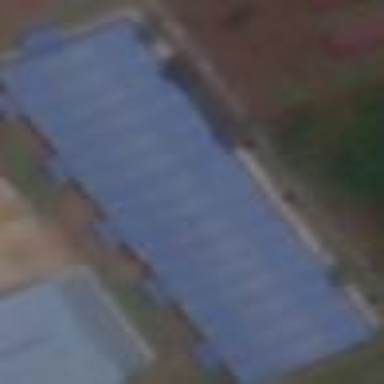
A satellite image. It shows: Warehouse building.